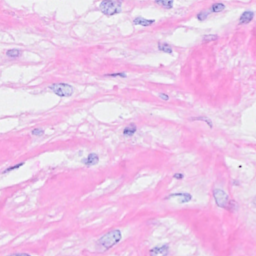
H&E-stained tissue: Breast